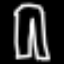
Label: pants